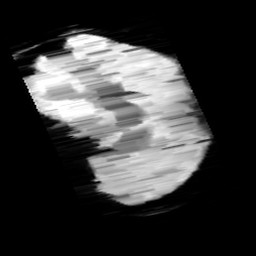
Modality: minIP
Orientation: sagittal
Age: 9
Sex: male
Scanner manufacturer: siemens
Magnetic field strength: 3 T
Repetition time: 0.027 s
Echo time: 0.02 s